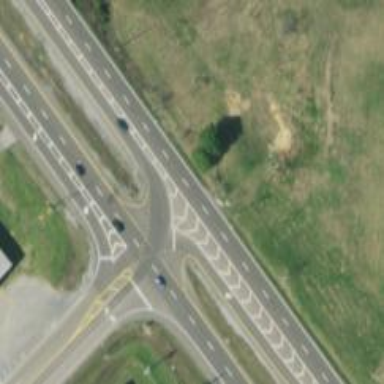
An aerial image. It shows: Trunk link highway.